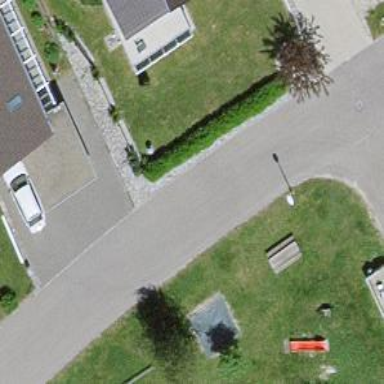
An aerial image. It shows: Residential road with asphalt surface and no sidewalk.